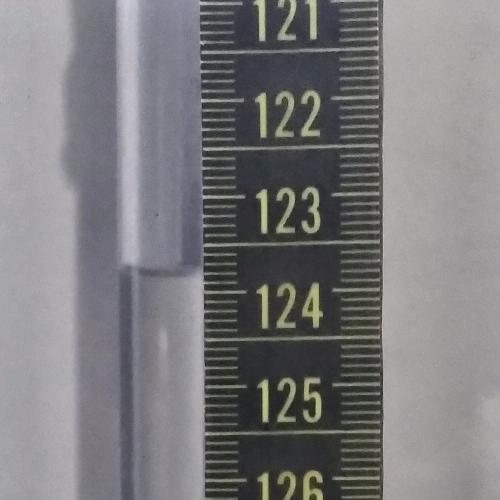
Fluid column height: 123.8 cm